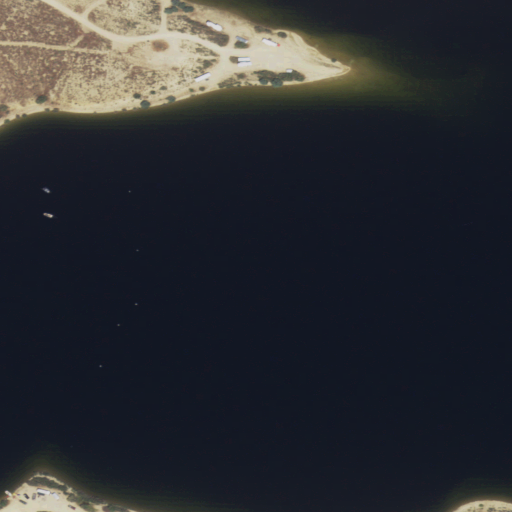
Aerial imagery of valley in Wyoming named Buckboard Wash containing open water, shrub, and grassland